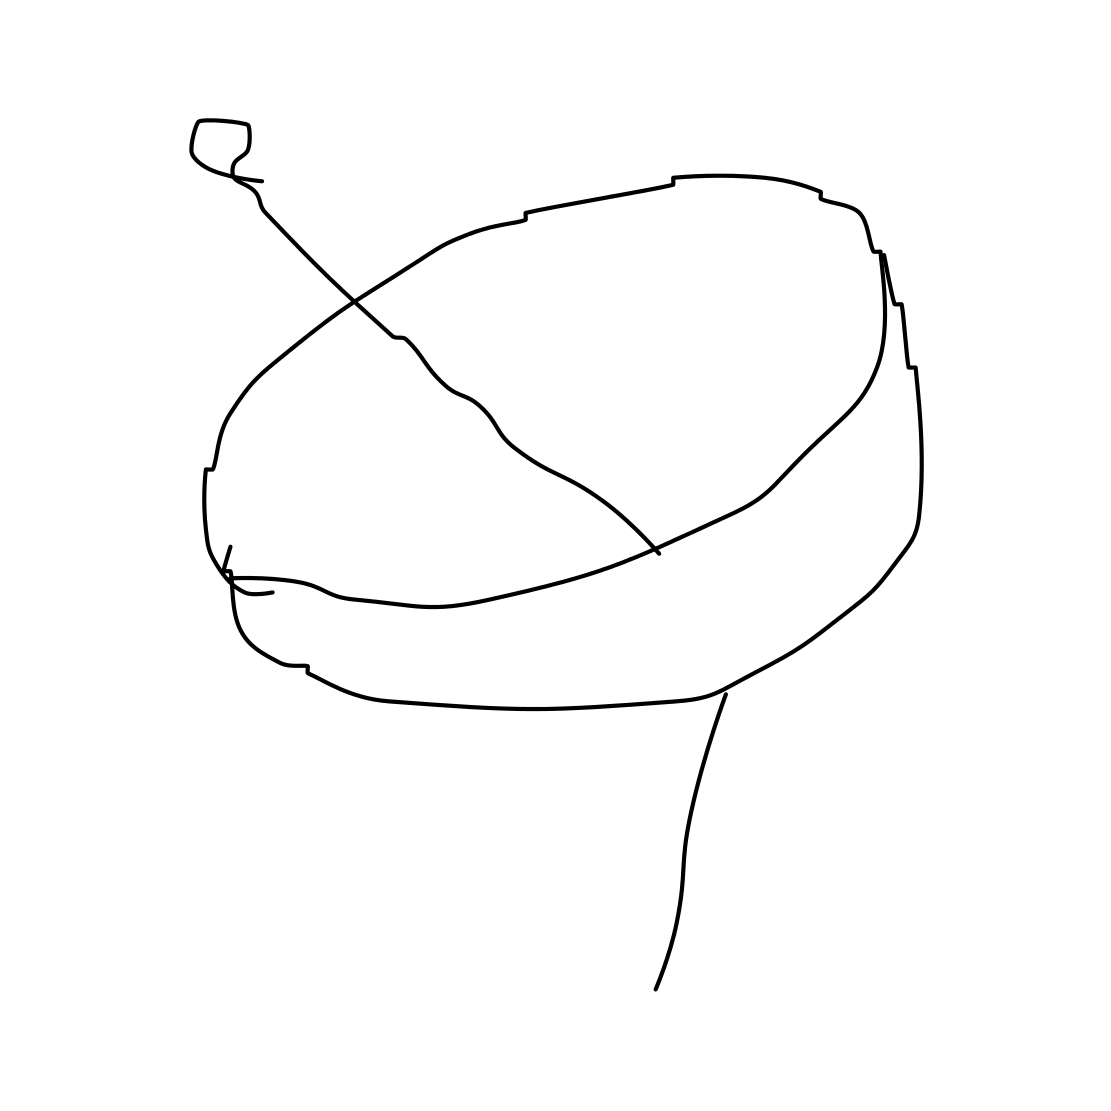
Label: satellite dish